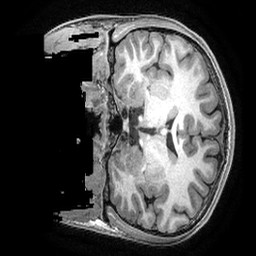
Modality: T1w
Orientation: coronal
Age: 20
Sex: male
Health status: healthy
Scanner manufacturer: ge